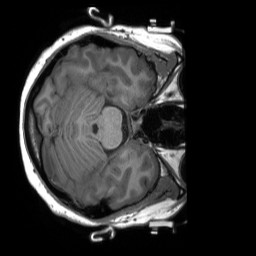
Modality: T1w
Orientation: axial
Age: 26
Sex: female
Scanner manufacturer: siemens
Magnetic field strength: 3 T
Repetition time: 2.3 s
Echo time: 0.00232 s